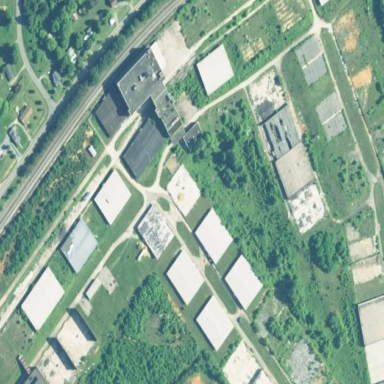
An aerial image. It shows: Historic factory.